Question: This question is inspired <URL> The relevant portion is this:
> In order to facilitate object oriented programming, JavaScript allows
you to use a Function object as a combination of a prototype to use
for the new object and a constructor function to invoke:'''
var Person = function(firstName, lastName) {
this.firstName = firstName;
this.lastName = lastName;
}
Person.prototype = {
toString: function() { return this.firstName + ' ' + this.lastName; }
}
'''
Here, we have a single Function object that is both a constructor
function and an object to use as the prototype of new objects.
I am confused because it seems to me the Function object acting as the constructor and the prototype are different. This is clear from the following console output from chrome:

That is, the constructor function is the function object above with two arguments: firstName and lastName; whereas the prototype is just an ordinary object that happens to have one property (toString), which in turn is defined by the separate function object 'function() { return this.firstName + ' ' + this.lastName; }'
Am I misunderstanding what he's saying, or is the article incorrect?
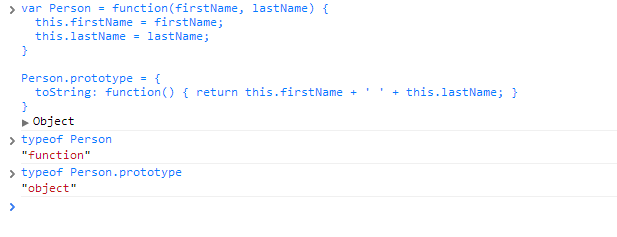
Answer: Yes, that is incorrect. The prototype used for new objects is the one referenced by the '.prototype' property of the constructor function at the creation time of an object, which is a separate plain object from the constructor function.
'''
function Person() {
}
var a = new Person(); //a.__proto__ is assigned Person.prototype
Person.prototype = {}; //This doesn't affect a, because .__proto__ was assigned at creation time
var b = new Person(); //b.__proto__ is assigned Person.prototype, which is just the random object we created with {}
'''